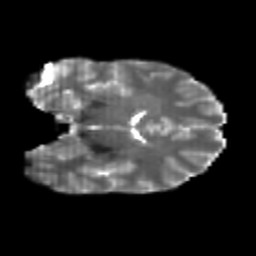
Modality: T2w
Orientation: coronal
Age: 20
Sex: male
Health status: healthy
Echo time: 0.074 s